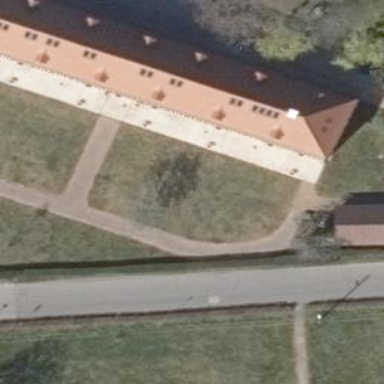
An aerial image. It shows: White building with hipped roof made of red roof tiles.